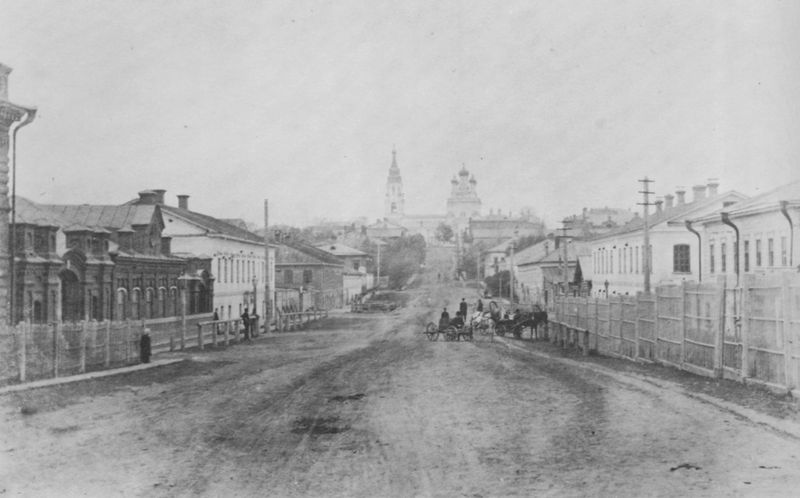
Titel: Hauptstraße zur Schuhfabrik
Künstler: Russischer Photograph
Schlagwörter: dunkel, himmel, mann, frauen, kirchturm, landschaft, menschen, stadt, fenster, frau, grau, hell, hintergrund, licht, männer, raum, schwarz, strasse, weiss, haus, schloss, zaun, alt, weit, ferne, häuser, kirche, sonne, kamin, pferd, pferde, turm, ansicht, fassaden, passanten, perspektive, pflaster, mast, schornsteine, nebel, kutsche, kutschen, platz, wagen, masten, foto, fotografie, kirchen, bürgersteig, gehsteig, türme, palast, öffnung, fluchtpunkt, breit, niedrig, häuserzeile, telegraph, hauptstrasse, frauene, kirchtum, telegrafenmast, niedrieg, schlaglöcher